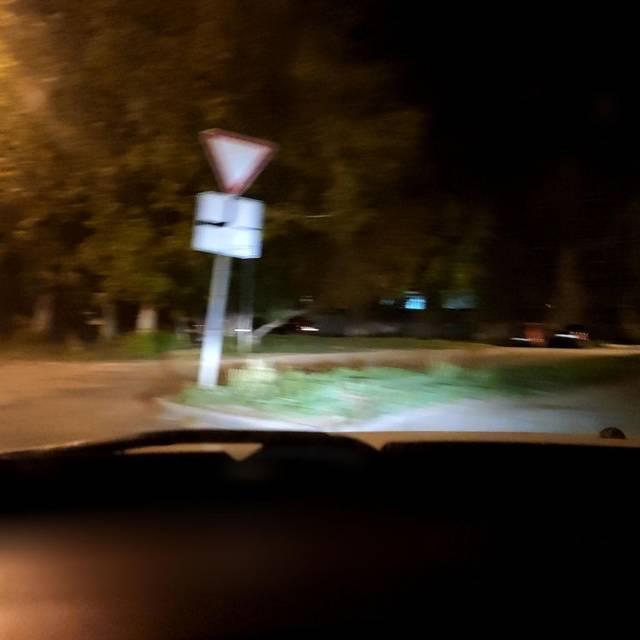
Region: Russia
Coordinates: 53.203, 50.132